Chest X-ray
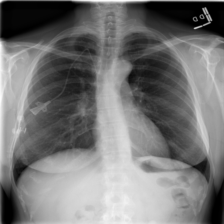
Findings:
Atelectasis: negative
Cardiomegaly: negative
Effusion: negative
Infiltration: negative
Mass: negative
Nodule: negative
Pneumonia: negative
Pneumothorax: negative
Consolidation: negative
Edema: negative
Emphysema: negative
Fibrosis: negative
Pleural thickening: positive
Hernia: negative